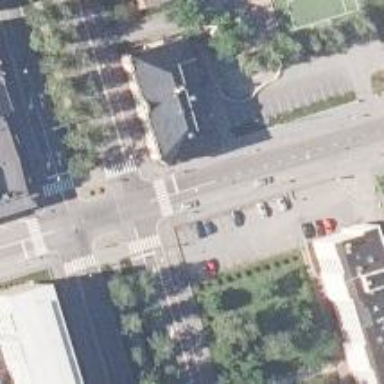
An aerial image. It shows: Crossing on the road.